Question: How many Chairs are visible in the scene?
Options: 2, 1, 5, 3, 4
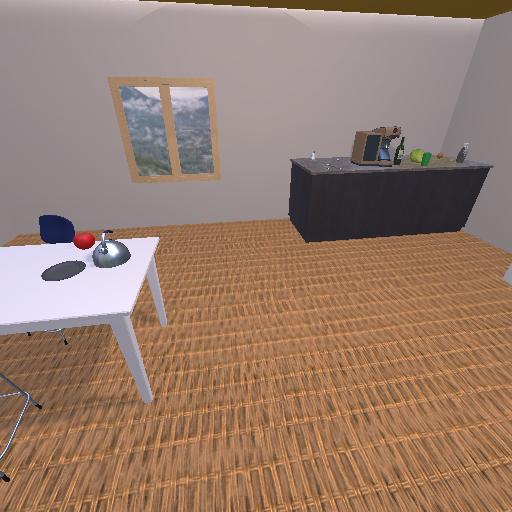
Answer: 2